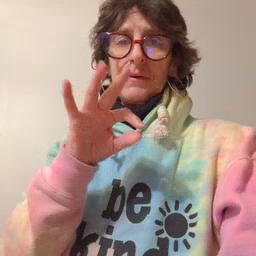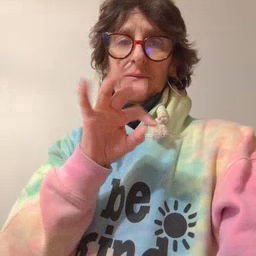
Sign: feet